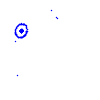
Particle: pion